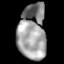
Tissue: lung
Cell type: Epithelial cells
Senescence score: 0.202
Nuclear area (px): 1512
Mean DAPI intensity: 152.094